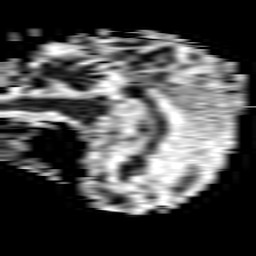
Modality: ADC
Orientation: sagittal
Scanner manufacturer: philips
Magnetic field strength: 1.5 T
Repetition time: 3.403 s
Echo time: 0.06922 s